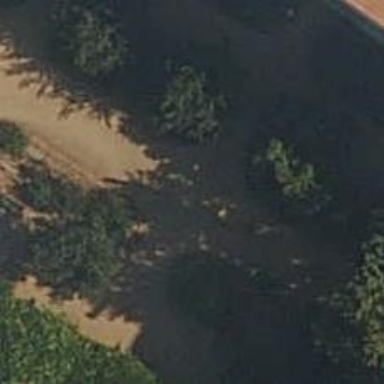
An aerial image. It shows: Sandy path.